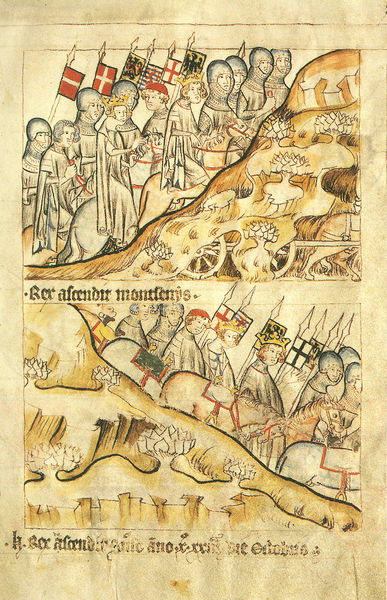
Titel: Trierer Bildhandschrift/Bilderchronik von Kaiser Heinrich VII. und Kurfürst Balduin von Luxemburg 1308-1313/ Kaiser Heinrichs Romfahrt
Schlagwörter: berg, landschaft, männer, hochformat, hügel, krone, pferd, pferde, reiter, deutschland, fahnen, fahne, berge, zug, wagen, gefolge, könig, soldaten, inschrift, gewächs, buch, seite, text, helm, ritter, buchseite, helme, kreuzzug, kreuzzüge, lanzen, prozession, heilige, speer, speere, pferdewagen, buchmalerei